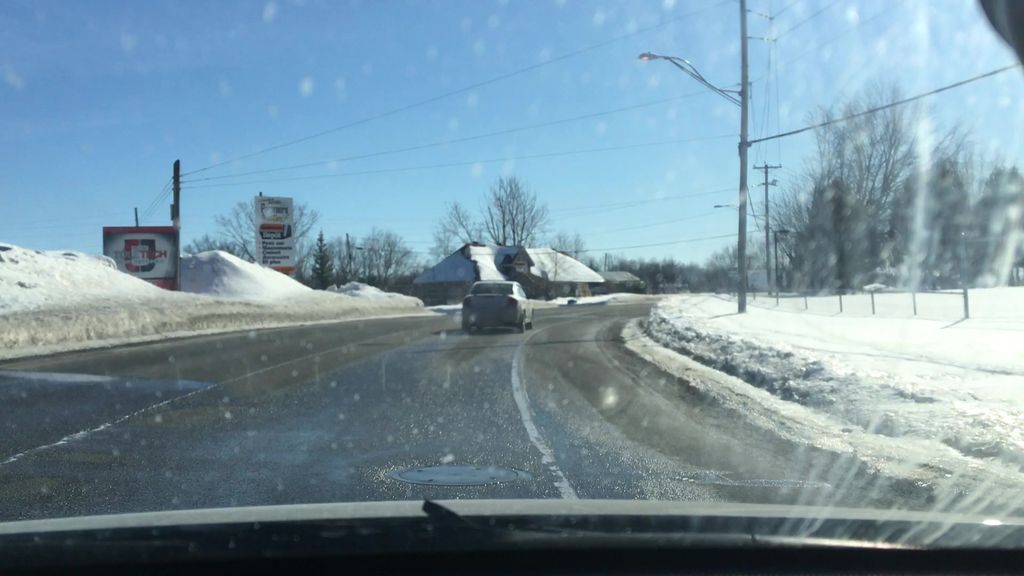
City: ottawa-gatineau